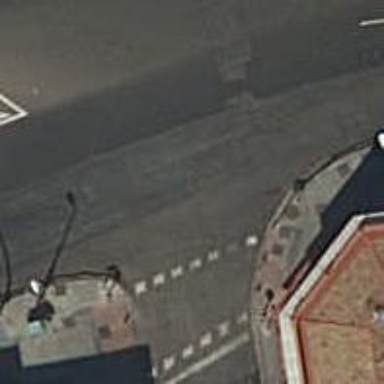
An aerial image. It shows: Road with traffic signals.